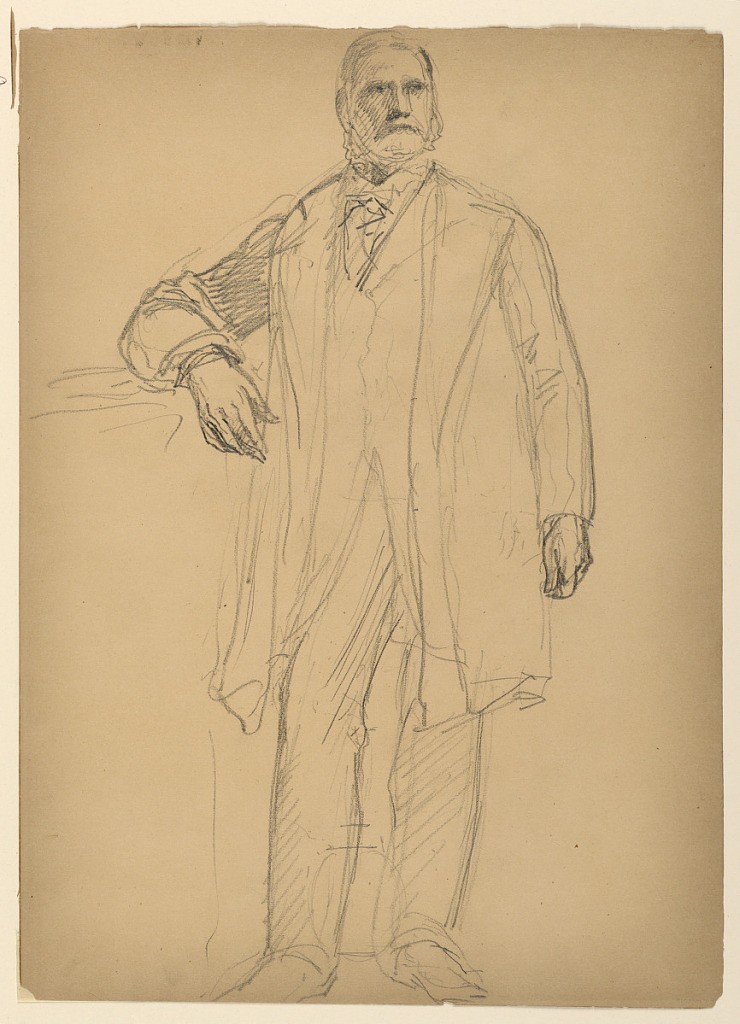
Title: President Chester Alan Arthur Standing
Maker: Daniel Huntington, American, 1816–1906
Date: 1884
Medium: Graphite on light brown wove paper Verso: Graphite and white chalk
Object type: Drawing
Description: Full-length standing male figure with right elbow resting on a ledge or mantel.